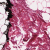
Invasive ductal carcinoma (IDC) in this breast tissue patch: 0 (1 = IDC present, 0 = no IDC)